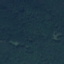
Land use / land cover class: Forest